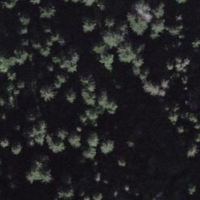
EUNIS habitat code: 43
Species observed at this site:
Papilio machaon
Tenthredo moniliata